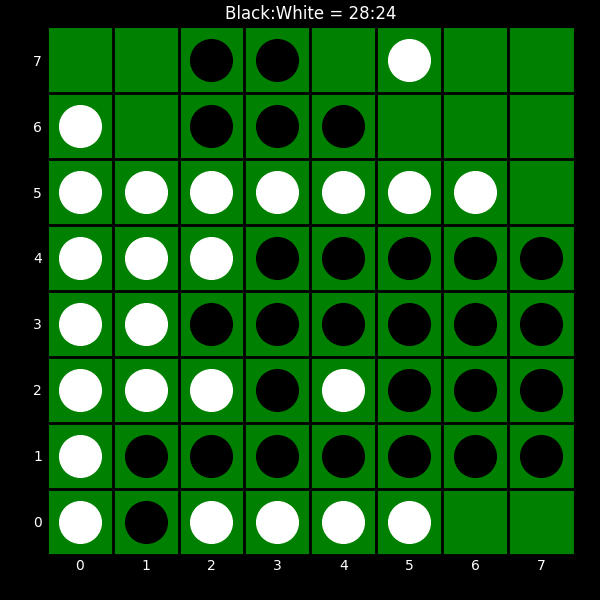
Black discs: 28
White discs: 24